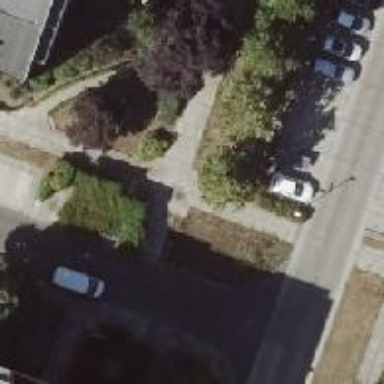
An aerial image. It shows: Sidewalk along the footway.